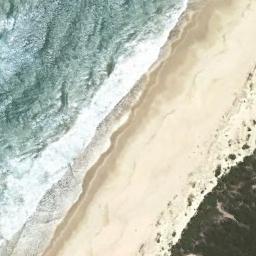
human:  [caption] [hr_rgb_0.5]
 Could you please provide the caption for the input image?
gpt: A ship is going to sea .

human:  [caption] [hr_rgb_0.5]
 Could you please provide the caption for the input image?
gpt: The beach with white sand and some green plants on the beach .

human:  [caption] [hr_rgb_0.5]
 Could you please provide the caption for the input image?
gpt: The beach is surrounded by blue water and waves of waves and green grass .

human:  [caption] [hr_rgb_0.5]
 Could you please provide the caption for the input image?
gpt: The beach consists of blue seawater and a yellow coast with green plants .

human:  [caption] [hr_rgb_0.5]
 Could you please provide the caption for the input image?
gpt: The grass is beside the beach .